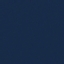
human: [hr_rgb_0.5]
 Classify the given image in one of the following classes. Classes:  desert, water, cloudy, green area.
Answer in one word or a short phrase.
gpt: water